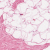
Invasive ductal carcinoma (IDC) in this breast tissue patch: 0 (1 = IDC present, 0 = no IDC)